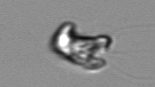
Label: Chrysochromulina_lanceolata